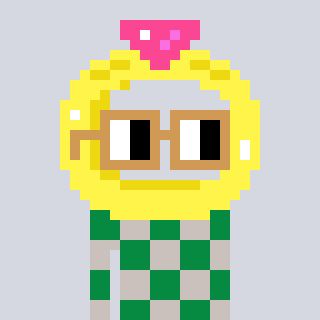
a pixel art character with square brown glasses, a ring-shaped head and a foggrey-colored body on a cool background